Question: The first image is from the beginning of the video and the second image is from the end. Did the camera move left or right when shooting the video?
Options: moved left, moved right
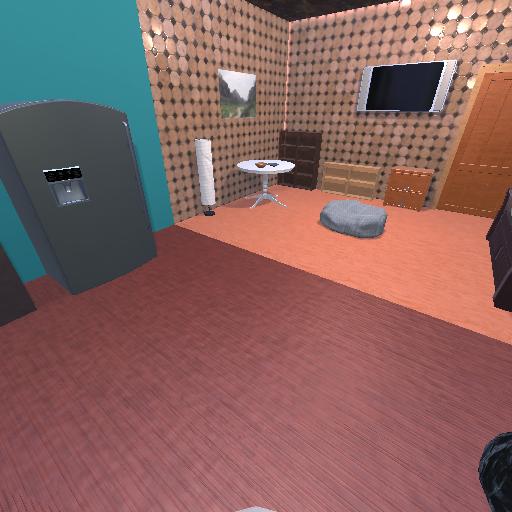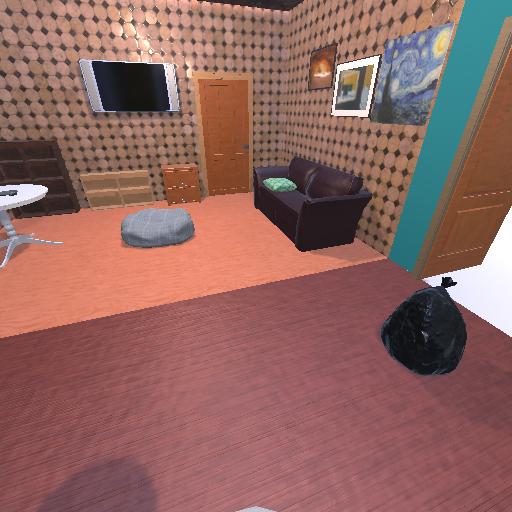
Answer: moved left